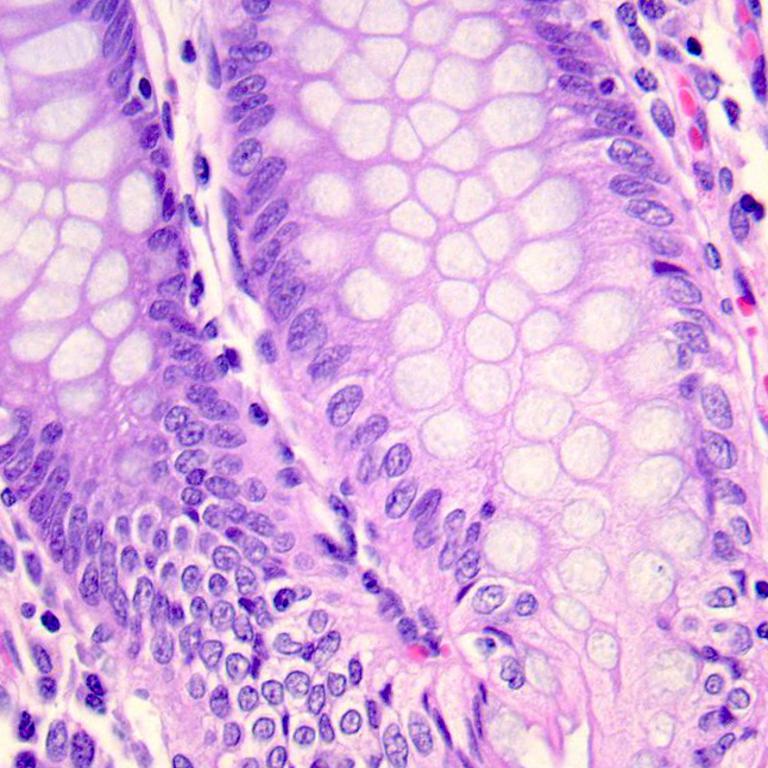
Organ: colon
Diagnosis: benign